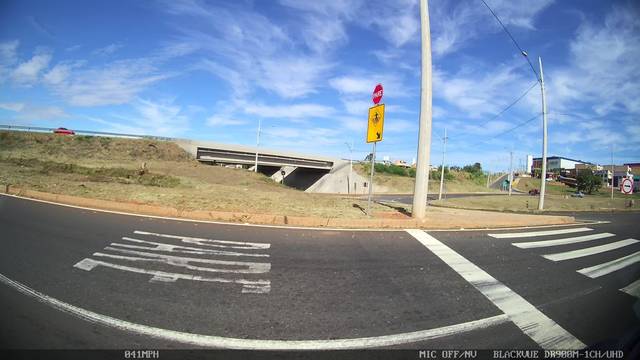
Region: Brazil
Coordinates: -20.837, -49.368